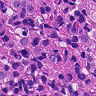
Metastatic tissue present: yes